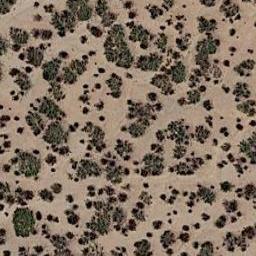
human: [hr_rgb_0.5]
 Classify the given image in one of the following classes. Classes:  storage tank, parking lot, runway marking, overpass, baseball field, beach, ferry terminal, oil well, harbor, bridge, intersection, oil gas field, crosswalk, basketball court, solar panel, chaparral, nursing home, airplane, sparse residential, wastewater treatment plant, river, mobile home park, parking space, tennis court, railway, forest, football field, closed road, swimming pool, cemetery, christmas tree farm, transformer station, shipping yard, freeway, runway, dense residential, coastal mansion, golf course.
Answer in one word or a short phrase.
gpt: chaparral